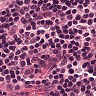
Metastatic tissue present: no